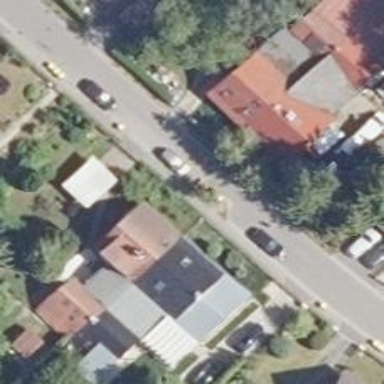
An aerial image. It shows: There is choker on the left for traffic calming.